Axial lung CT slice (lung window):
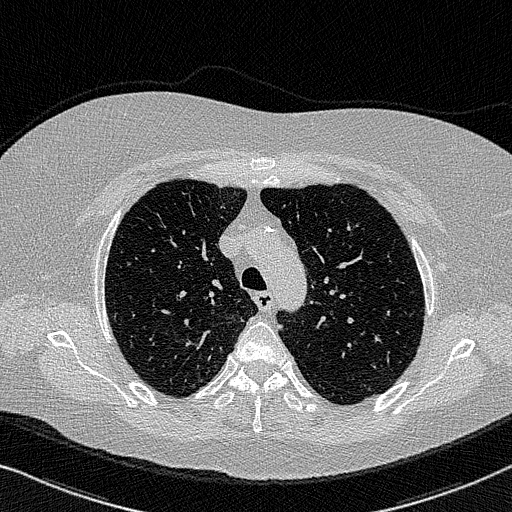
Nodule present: no